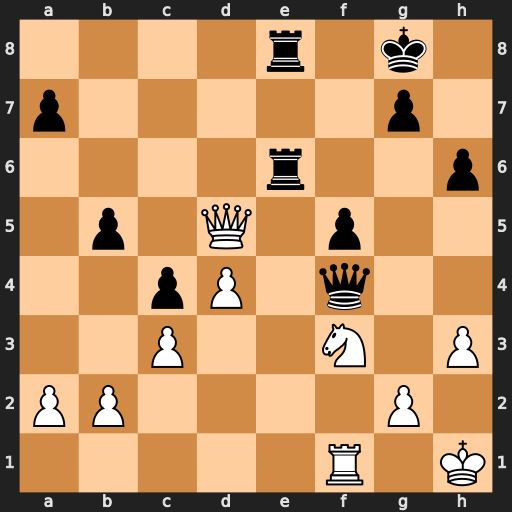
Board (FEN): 4r1k1/p5p1/4r2p/1p1Q1p2/2pP1q2/2P2N1P/PP4P1/5R1K
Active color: w
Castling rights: -
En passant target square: -
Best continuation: Re1 Kf7 Rxe6 Rxe6 Ne5+ Kf6 Qd8+